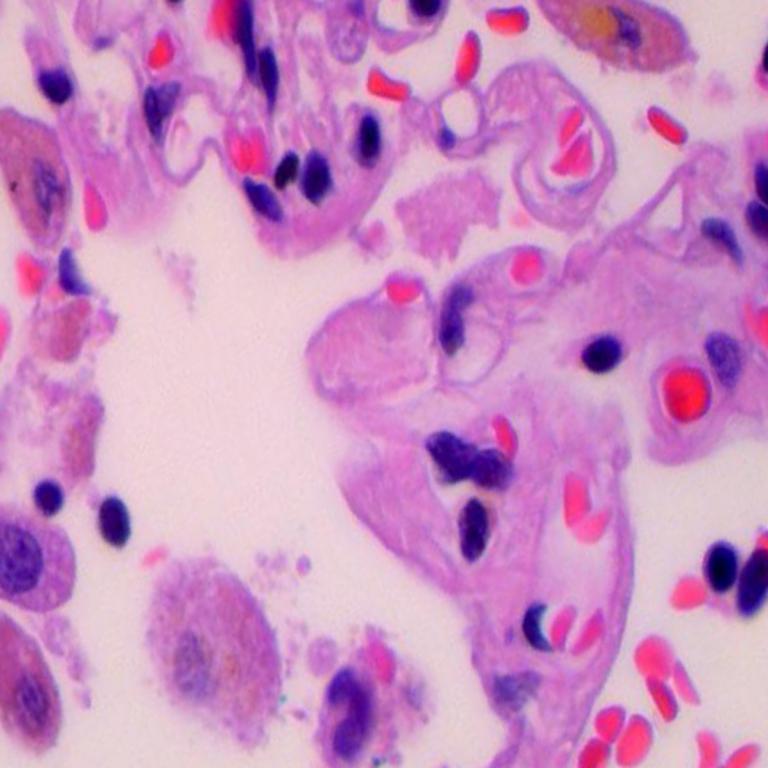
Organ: lung
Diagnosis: benign